Question: I've got a custom blog page and on the right side of the page, I have a "panel" that shows most popular blogs and another with people with most votes on their blogs in last week and three other such things. These panels are all sql heavy; they take a couple of seconds to load.
here's a rough overview of the layout:

<URL>
Since they are not bound to change every so often, I've isolated them all into webcontrols (.ascx) and they all have an output cache :
'''
<%@ OutputCache Duration="7200" VaryByParam="*" VaryByCustom="CacheByModule" %>
'''
And in 'global.asax' I've got this to match my custom cache variable:
'''
public override string GetVaryByCustomString(HttpContext context, string custom)
{
switch (custom.ToLower())
{
case "cachebymodule":
Request.Url.PathAndQuery.Split('/')[0];
break;
}
return base.GetVaryByCustomString(context, custom);
}
'''
I'm essentially doing the same thing for different parts of my website, blogs, polls, surveys, quiz, etc..
When I run my page for the first time, all of them are being executed - which is expected.
On the next run - none of them are executed, which is also expected.
Now, this happens everytime- When I comment or reply on a blog, which is a post back event, and I am using an ajax update panel for comments section, all of my right hand side panels are being executed!
How do I know this? well, if I debug the application, the breakpoints in them are being hit for reply and delete (postback events). SQL Profiler shows just as much so that's twice the confirmation.
Is this the expected behaviour? The whole point of caching them is so they are never executed.. and yet ,with every reply and delete they are being executed. Only time they are not executed is on fresh page load (and within the cache time limit)
So, Why is it being executed on postbacks?
and how can I avoid it, please?
Thanks
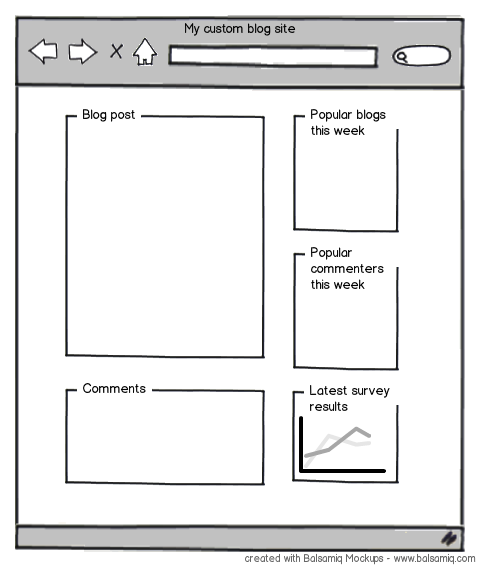
Answer: The reason it is executed is because the URL + params are not the same for PageLoad / PostBack, therefore output caching does not work.
You could try and set the OutputCache 'VaryByParam="None"' in order to avoid reset when the URL changes.
'''
<%@ OutputCache Duration="7200" VaryByParam="None" VaryByCustom="CacheByModule" %>
'''
Depending on what 'CacheByModule' is doing this should work.